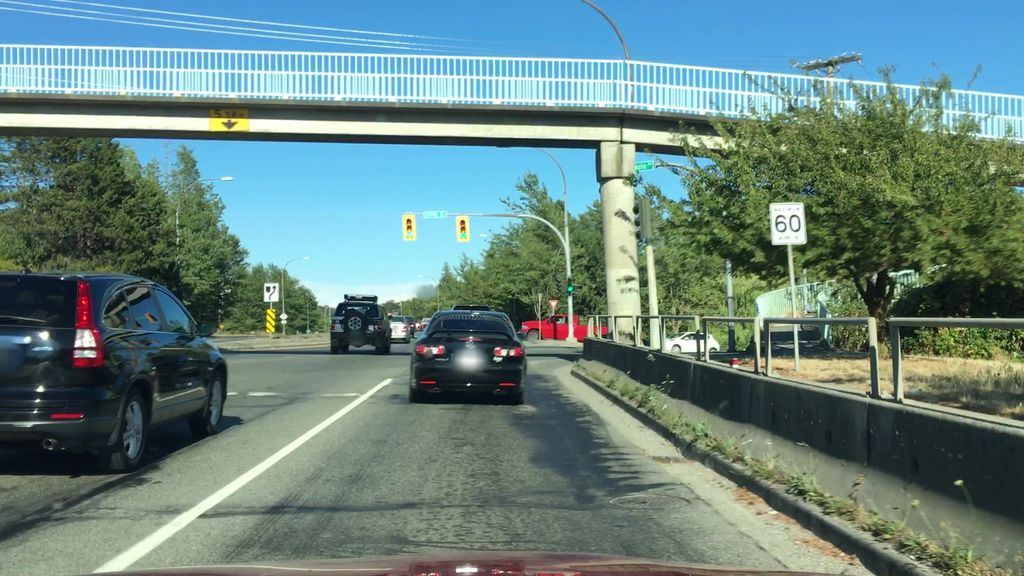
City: victoria